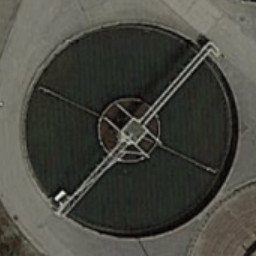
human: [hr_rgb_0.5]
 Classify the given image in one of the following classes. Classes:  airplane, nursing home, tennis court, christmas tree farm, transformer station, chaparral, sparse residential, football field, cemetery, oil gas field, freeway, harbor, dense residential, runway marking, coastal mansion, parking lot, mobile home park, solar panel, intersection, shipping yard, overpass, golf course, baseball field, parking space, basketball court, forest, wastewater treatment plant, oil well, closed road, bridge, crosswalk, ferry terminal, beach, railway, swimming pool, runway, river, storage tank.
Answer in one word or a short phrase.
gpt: wastewater treatment plant